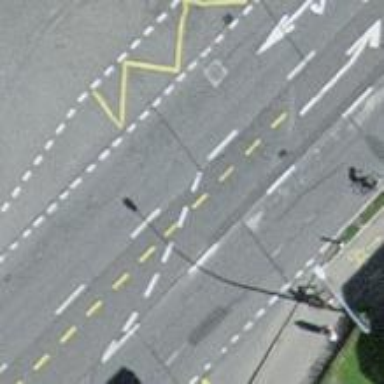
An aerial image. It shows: Bus stop with stop position for public transport.